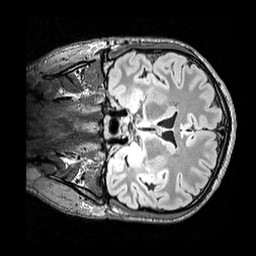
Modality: FLAIR
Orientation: coronal
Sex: male
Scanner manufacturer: siemens
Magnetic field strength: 3 T
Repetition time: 5 s
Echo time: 0.395 s